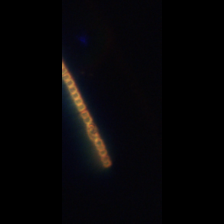
Taxon: Chaetoceros
Group: Diatoms